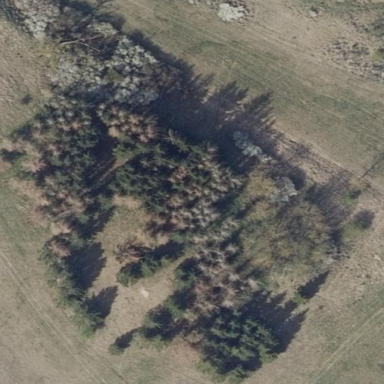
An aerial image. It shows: Forest area.